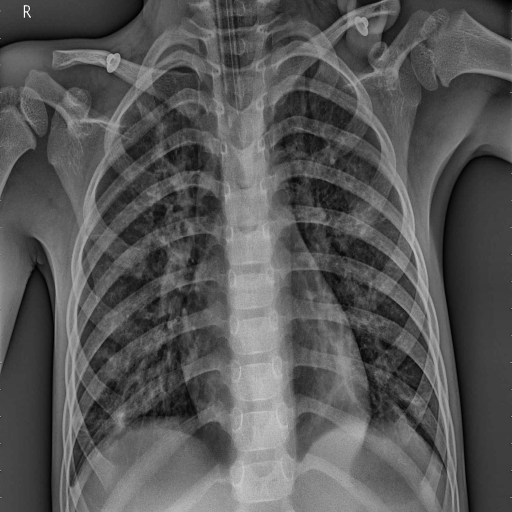
Finding: PNEUMONIA